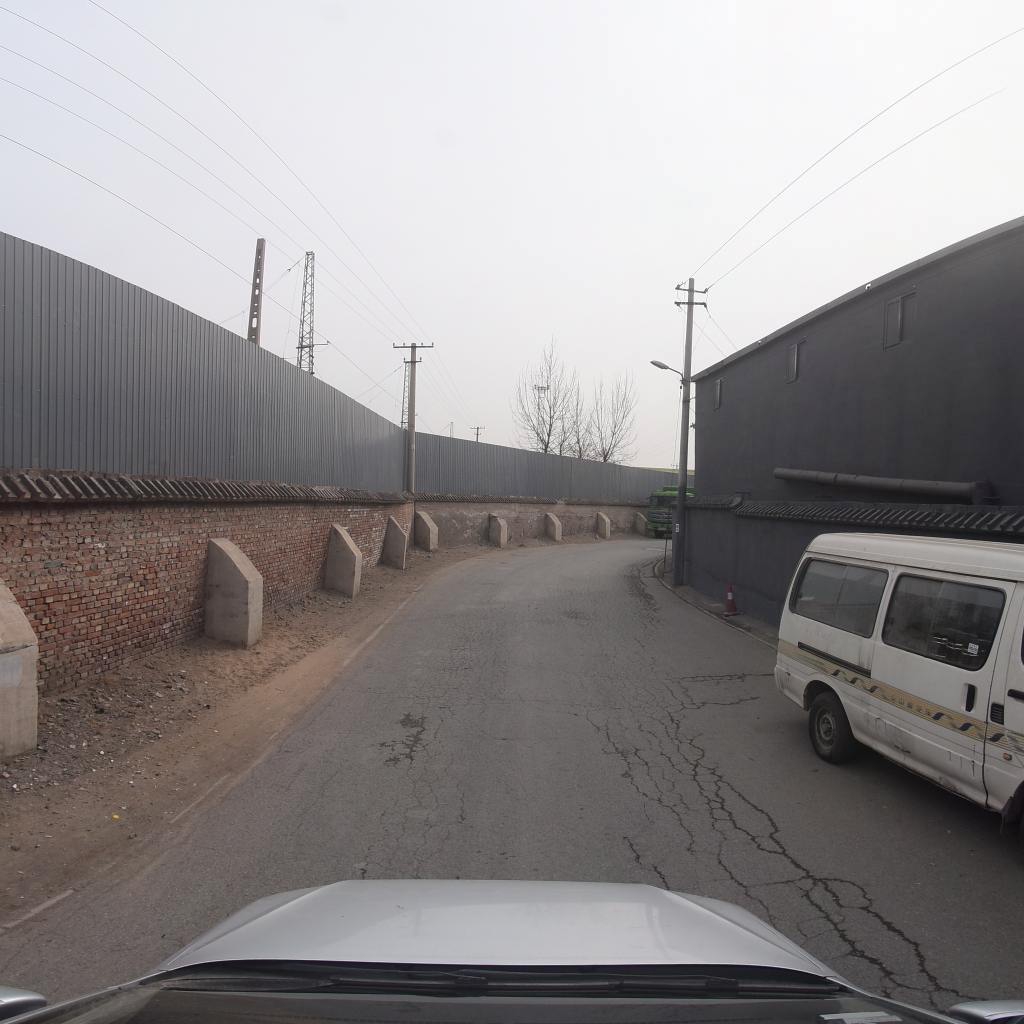
Region: Fengtai
Road damage annotations: alligator crack